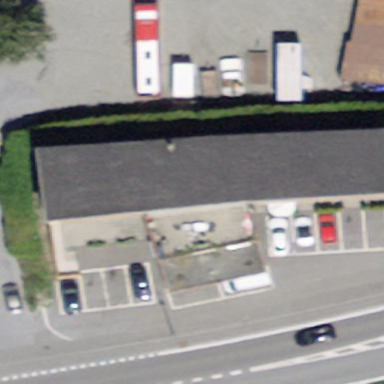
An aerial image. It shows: Hotel building that serves as motel for tourists.